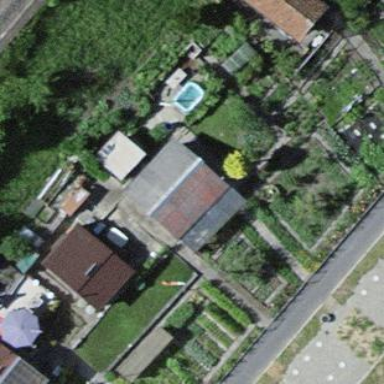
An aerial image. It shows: Allotment house.